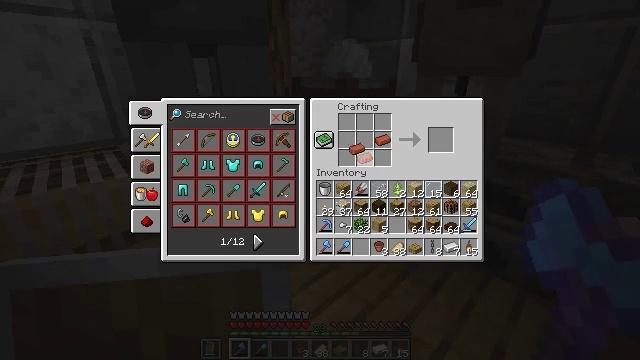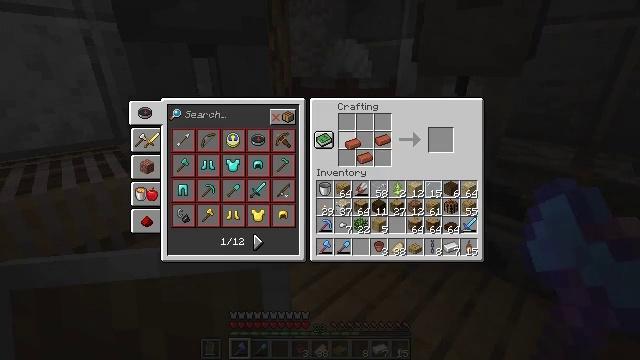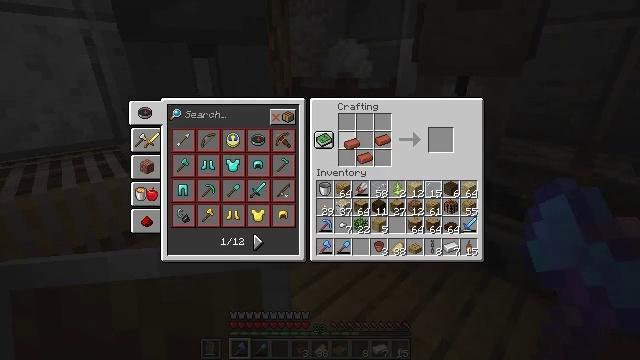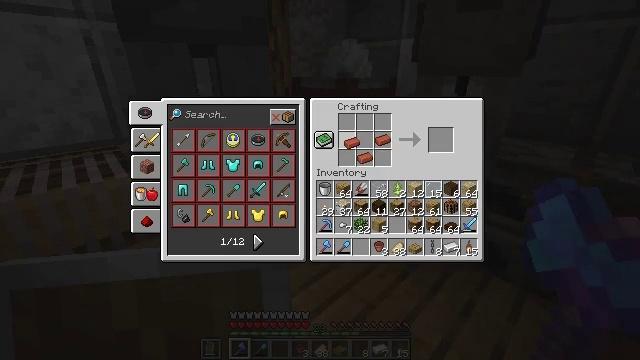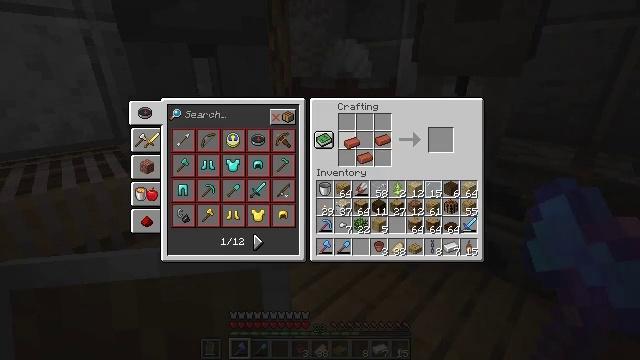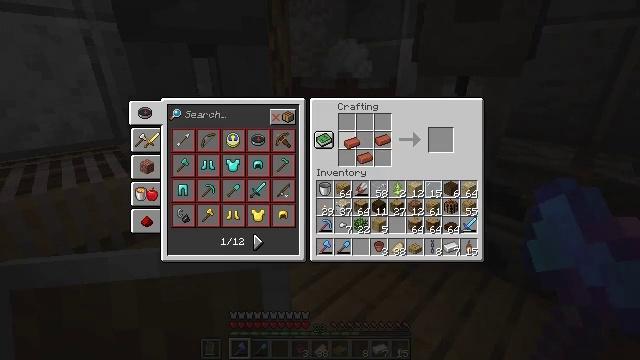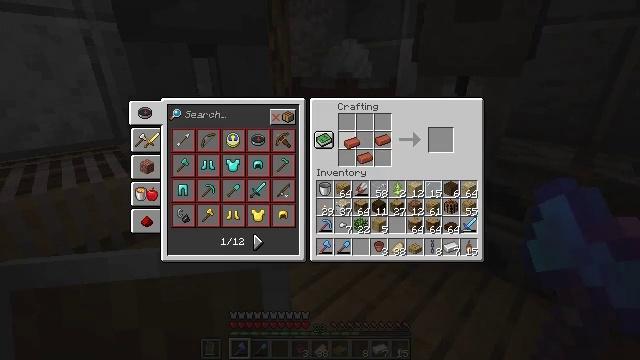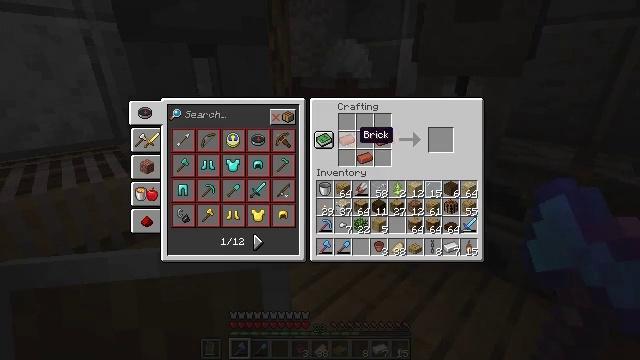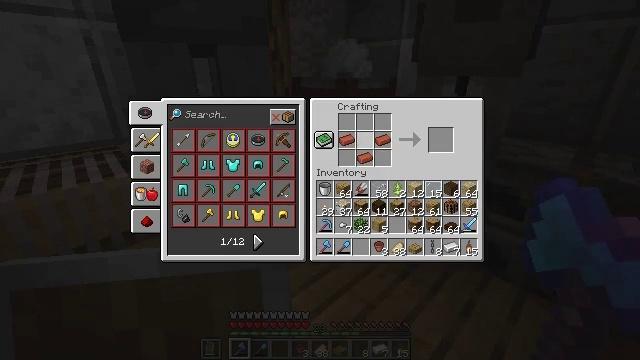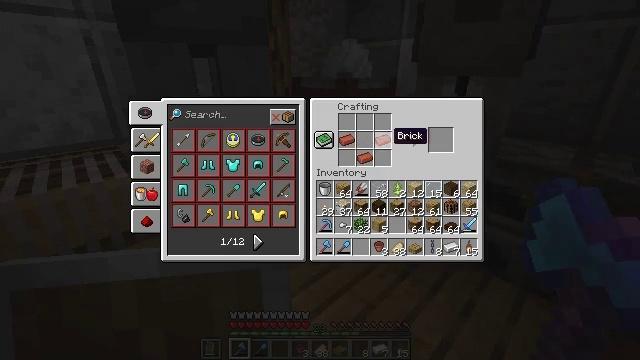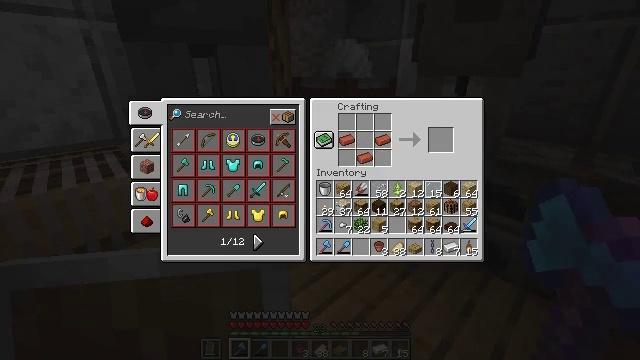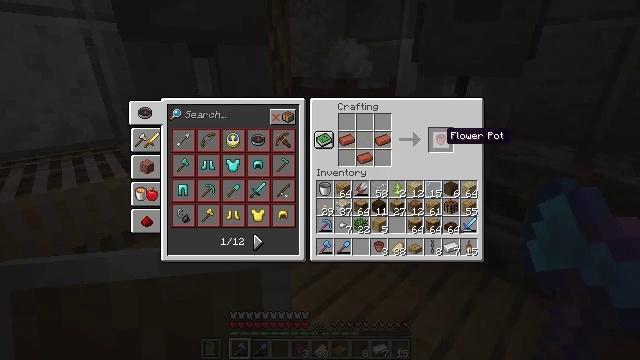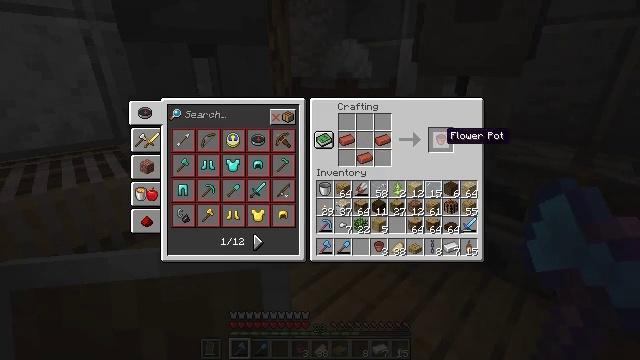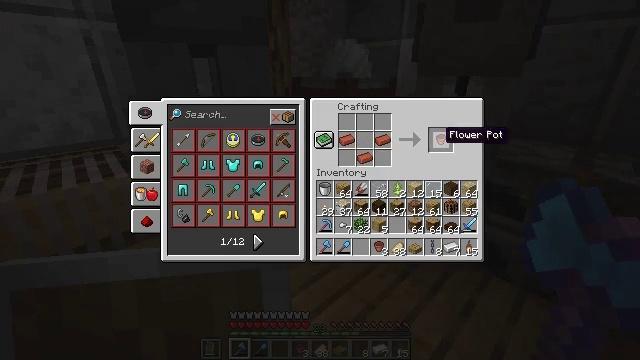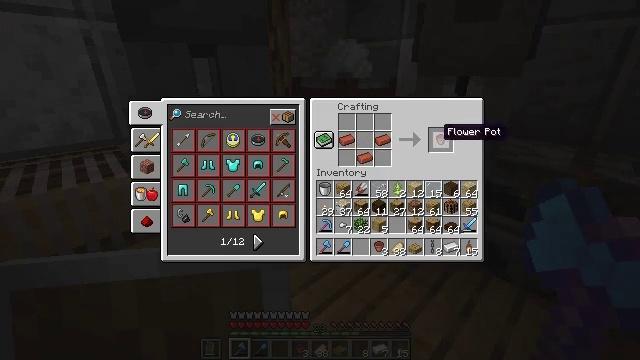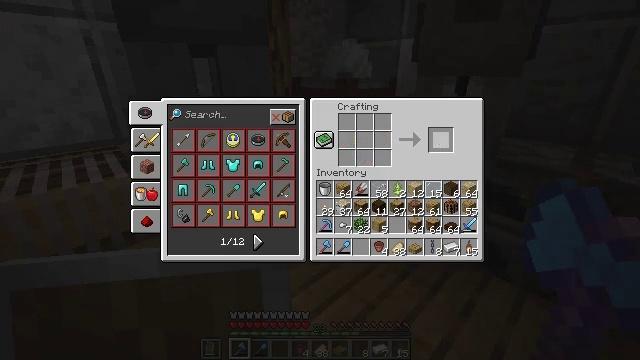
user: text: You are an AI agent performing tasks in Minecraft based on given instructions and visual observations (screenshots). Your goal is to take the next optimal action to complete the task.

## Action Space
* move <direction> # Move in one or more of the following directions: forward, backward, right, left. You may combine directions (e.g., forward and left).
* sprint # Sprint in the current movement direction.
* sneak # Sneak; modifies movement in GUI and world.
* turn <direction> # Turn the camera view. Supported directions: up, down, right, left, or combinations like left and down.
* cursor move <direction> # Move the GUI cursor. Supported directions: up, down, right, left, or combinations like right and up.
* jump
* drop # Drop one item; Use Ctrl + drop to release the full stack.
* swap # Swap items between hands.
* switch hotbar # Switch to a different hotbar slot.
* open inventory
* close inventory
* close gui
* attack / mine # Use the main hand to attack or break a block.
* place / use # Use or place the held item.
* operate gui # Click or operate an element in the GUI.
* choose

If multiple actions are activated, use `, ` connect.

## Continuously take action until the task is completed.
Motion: motion action
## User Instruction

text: Form a flower pot using the bricks.
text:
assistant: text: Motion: no_op
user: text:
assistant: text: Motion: no_op
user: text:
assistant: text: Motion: no_op
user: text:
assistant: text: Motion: operate gui
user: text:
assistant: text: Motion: operate gui
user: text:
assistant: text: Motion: operate gui
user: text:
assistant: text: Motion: no_op
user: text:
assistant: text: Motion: cursor move right
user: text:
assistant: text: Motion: cursor move right
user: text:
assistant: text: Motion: sneak, cursor move right
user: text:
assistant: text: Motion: sneak, cursor move right
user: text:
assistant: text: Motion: sneak
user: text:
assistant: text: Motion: sneak
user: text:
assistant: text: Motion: sneak
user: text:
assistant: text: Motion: sneak, operate gui
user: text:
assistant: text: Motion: sneak, operate gui
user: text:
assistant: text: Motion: sneak, operate gui
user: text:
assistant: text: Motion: sneak
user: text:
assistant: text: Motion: sneak
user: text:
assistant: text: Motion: no_op